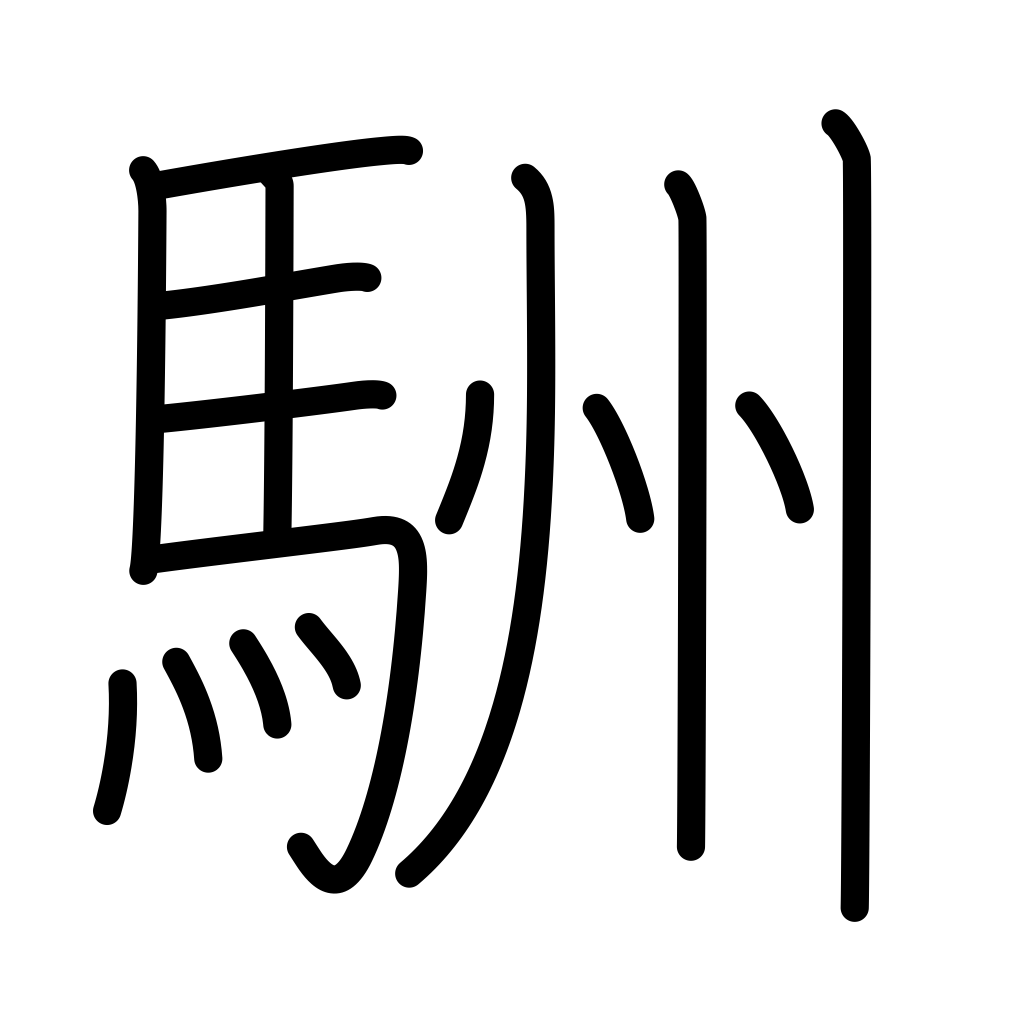
Meaning: horse's buttocks, horse's tail